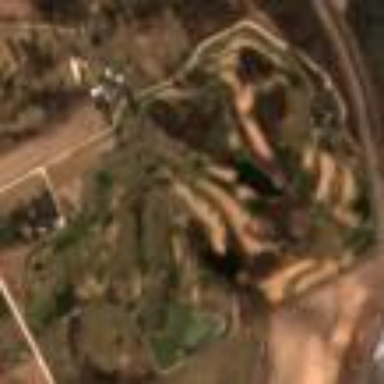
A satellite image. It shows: Golf course.